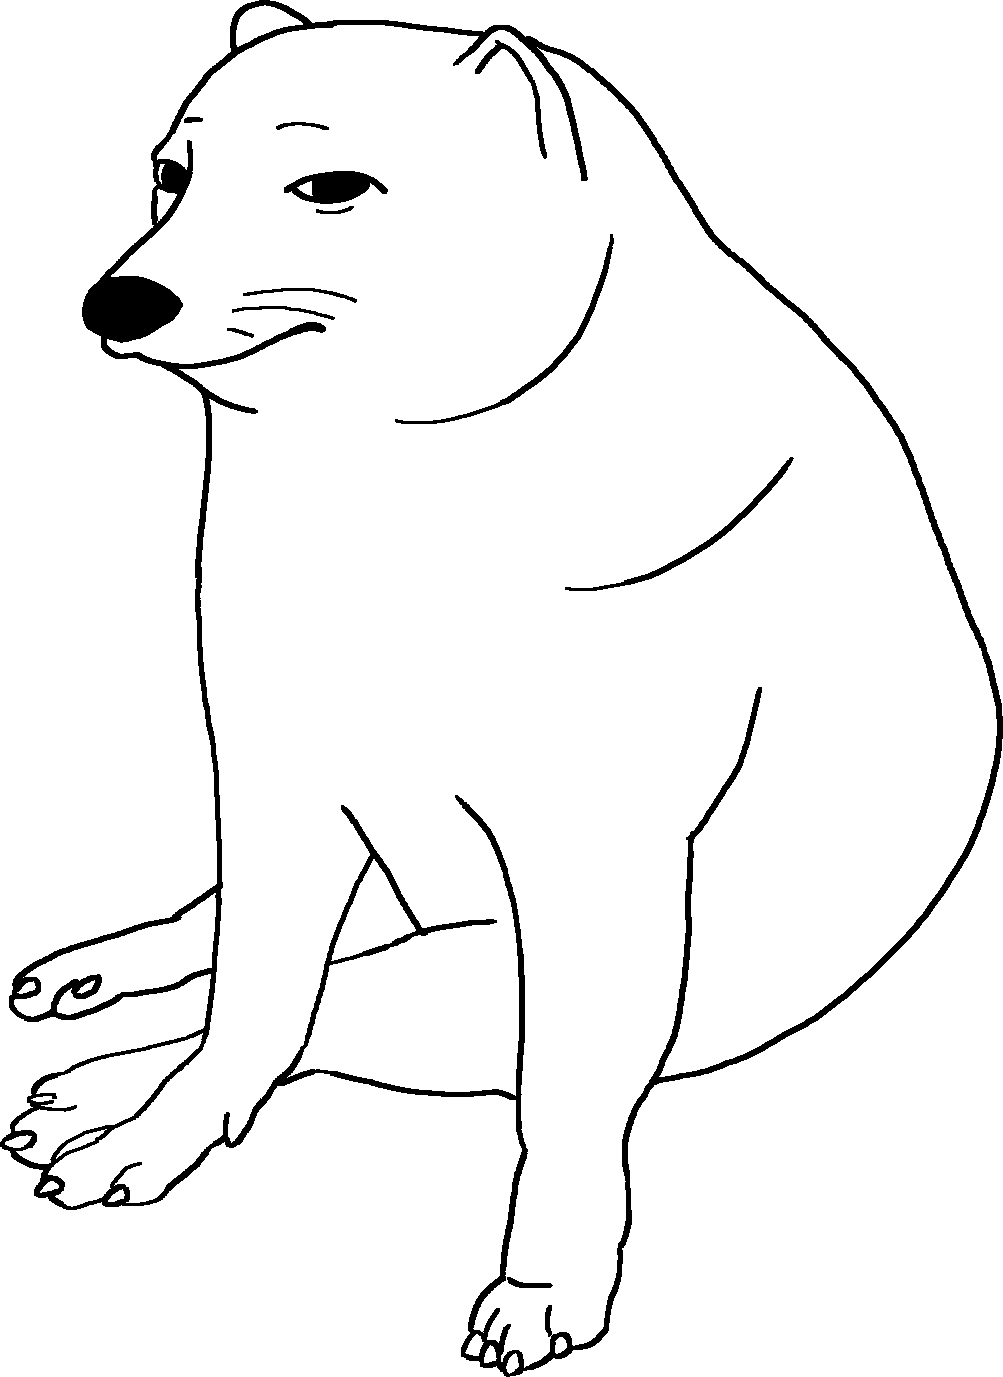
Label: 5_Animal